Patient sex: M
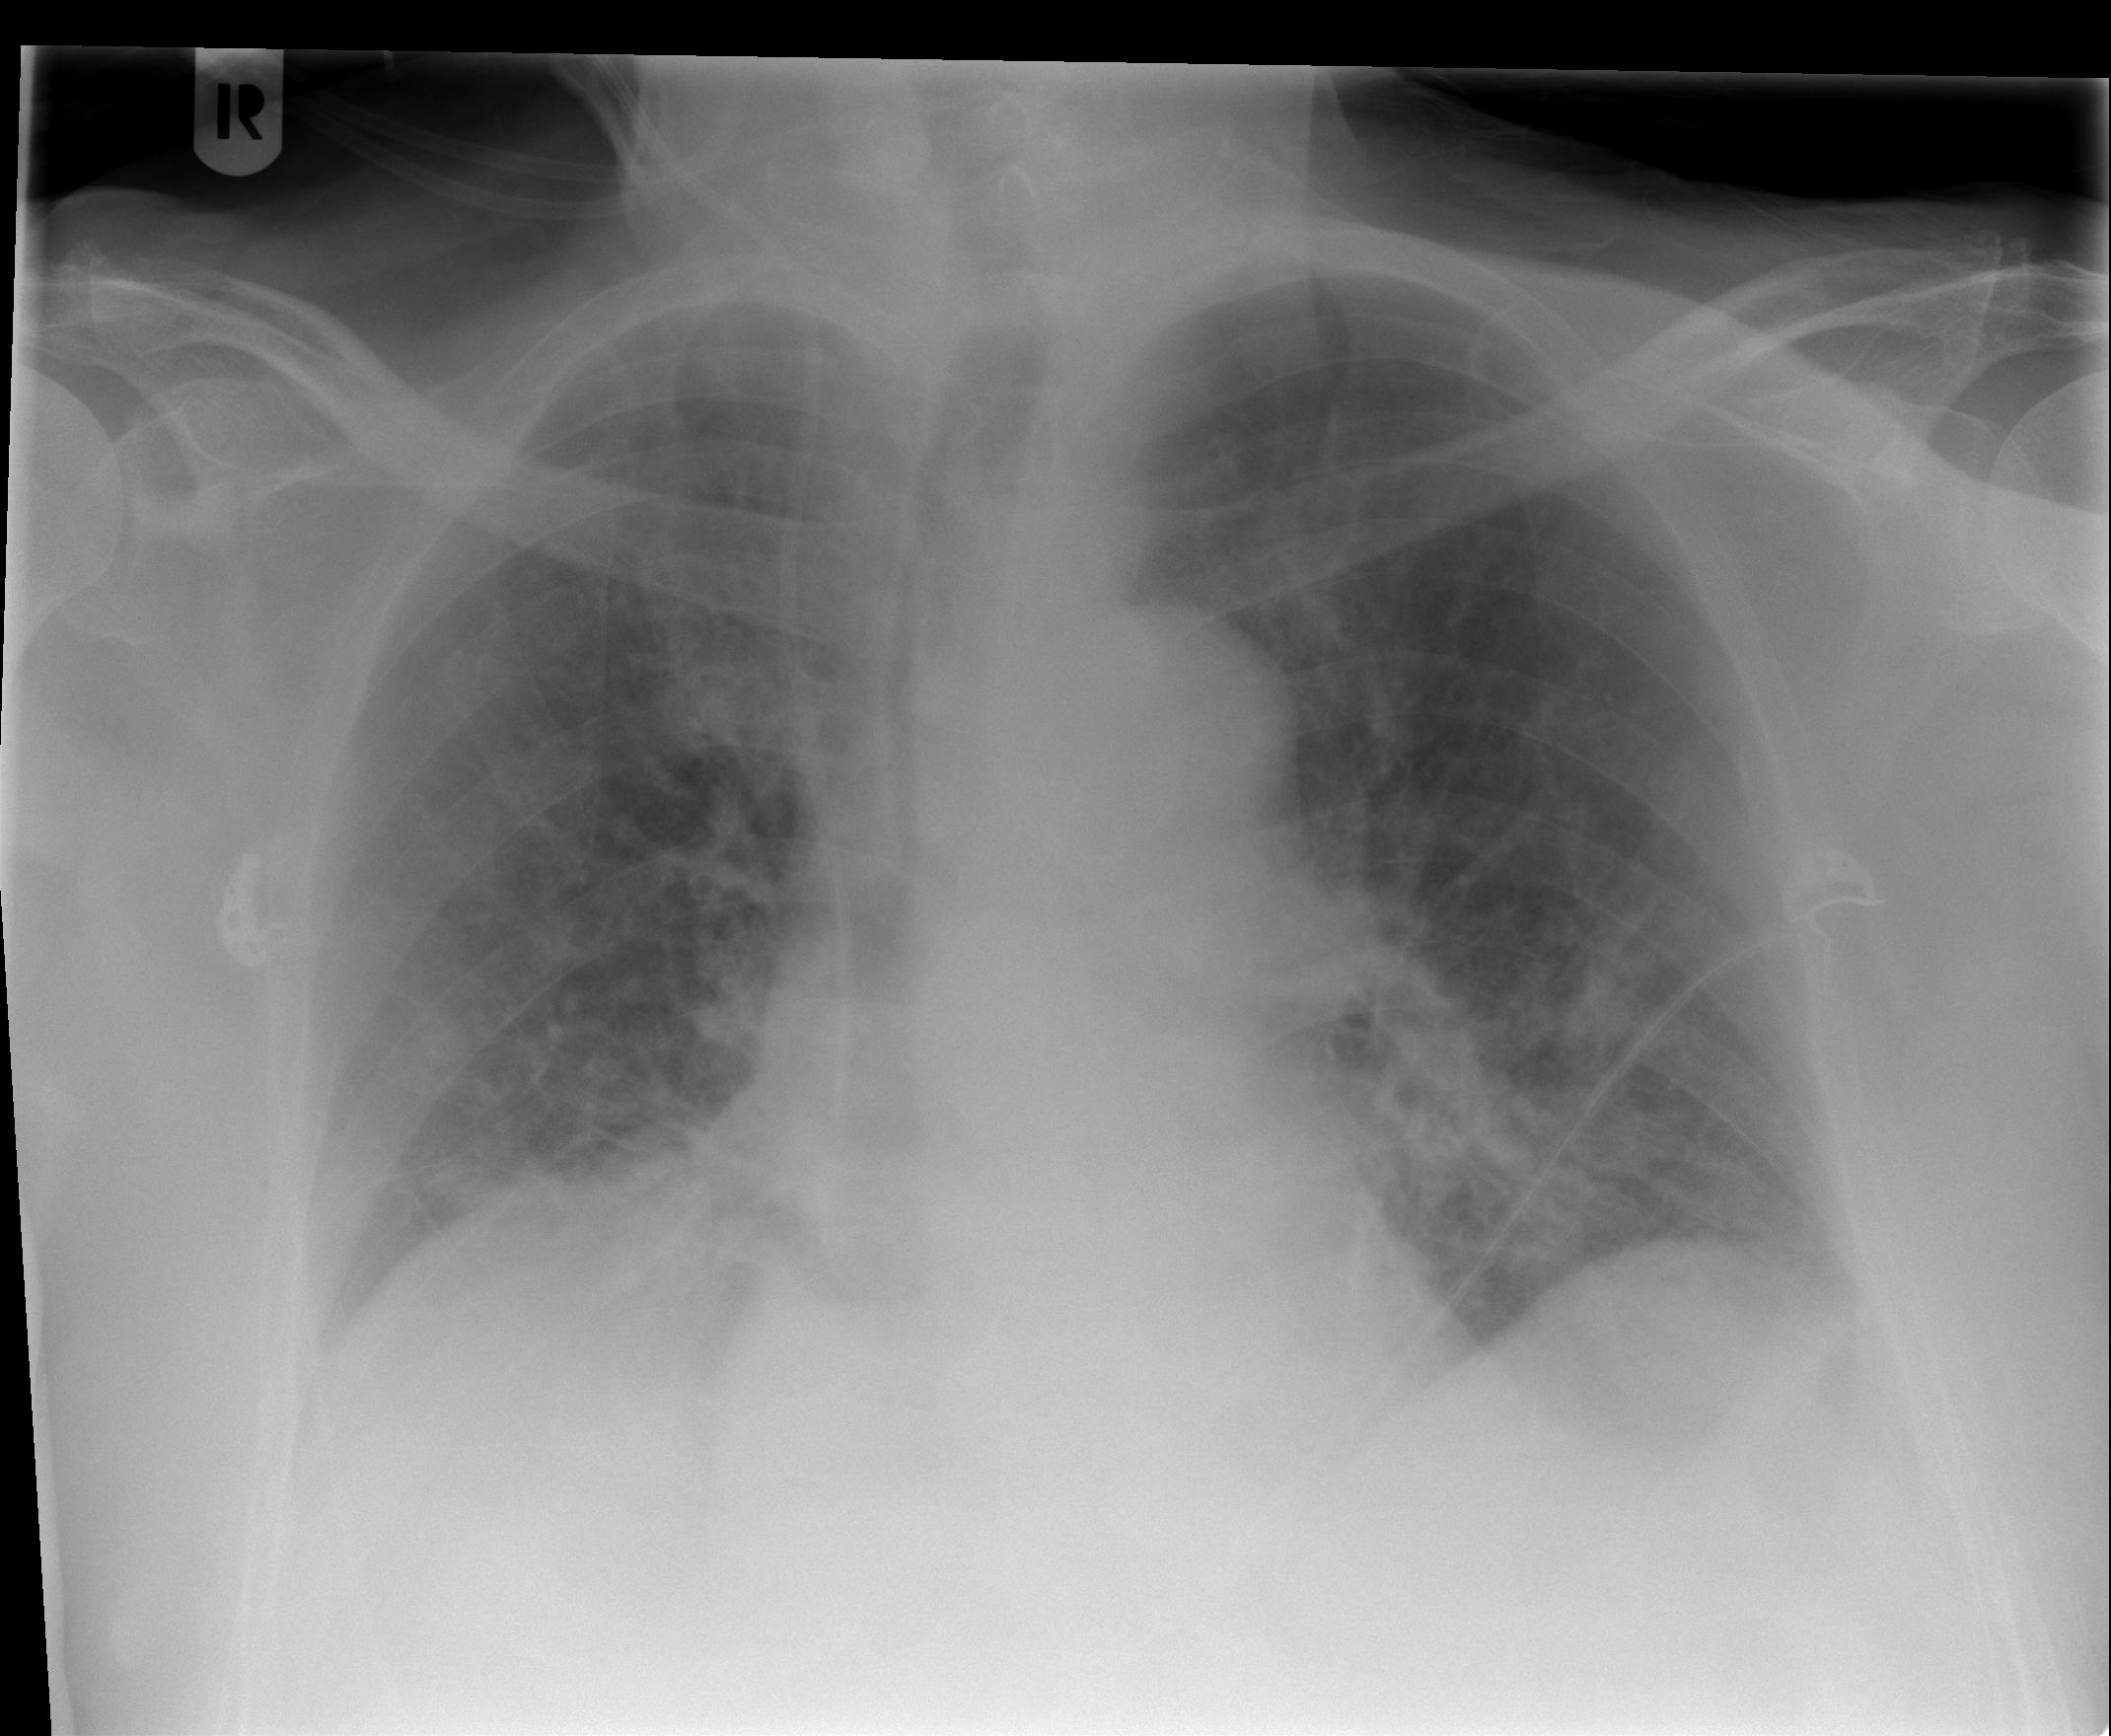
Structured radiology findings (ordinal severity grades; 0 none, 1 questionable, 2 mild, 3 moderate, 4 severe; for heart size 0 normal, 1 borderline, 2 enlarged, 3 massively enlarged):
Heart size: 0
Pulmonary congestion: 2
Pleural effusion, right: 0
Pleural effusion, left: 1
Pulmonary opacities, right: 0
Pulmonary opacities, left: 2
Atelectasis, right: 2
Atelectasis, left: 2